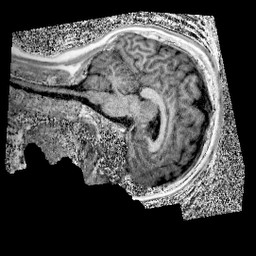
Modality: UNIT1
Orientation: sagittal
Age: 11
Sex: female
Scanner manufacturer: siemens
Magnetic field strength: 3 T
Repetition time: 4 s
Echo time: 0.00299 s